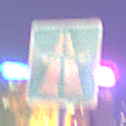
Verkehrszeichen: Autobahn
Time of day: Night
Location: Outdoor (Urban)
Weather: PartlyCloudy
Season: NotSpecified
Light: Natural